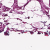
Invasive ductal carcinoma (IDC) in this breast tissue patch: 0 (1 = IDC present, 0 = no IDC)